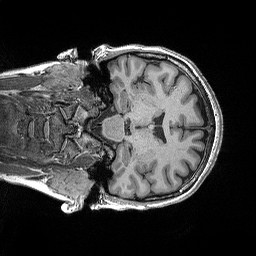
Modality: T1w
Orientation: coronal
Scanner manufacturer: siemens
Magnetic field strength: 3 T
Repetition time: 2.3 s
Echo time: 0.00298 s